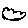
Label: cloud